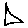
Label: triangle